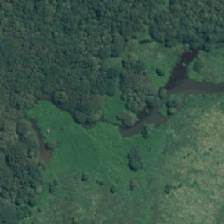
Land cover: lake_pond